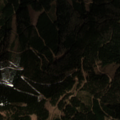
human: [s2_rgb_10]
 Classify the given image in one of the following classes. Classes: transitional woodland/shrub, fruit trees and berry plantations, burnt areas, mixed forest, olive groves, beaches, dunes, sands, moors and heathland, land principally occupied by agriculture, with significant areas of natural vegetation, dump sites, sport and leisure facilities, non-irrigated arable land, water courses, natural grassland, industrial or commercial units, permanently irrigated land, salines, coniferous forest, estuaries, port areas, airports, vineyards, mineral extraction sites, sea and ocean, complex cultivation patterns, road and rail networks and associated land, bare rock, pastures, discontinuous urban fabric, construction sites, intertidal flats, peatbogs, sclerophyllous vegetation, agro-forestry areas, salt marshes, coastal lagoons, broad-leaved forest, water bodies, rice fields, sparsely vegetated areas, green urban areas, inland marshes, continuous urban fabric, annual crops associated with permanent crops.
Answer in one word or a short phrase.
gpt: coniferous forest